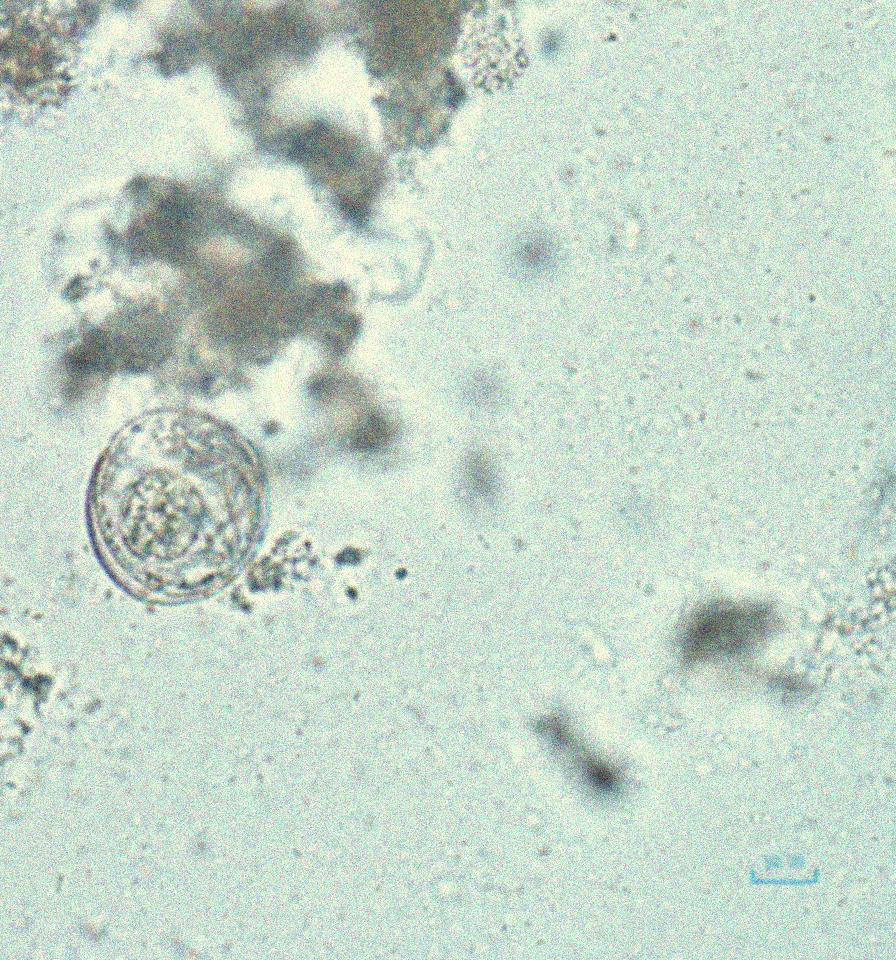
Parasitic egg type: Hymenolepis nana